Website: macys
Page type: customer-info-address
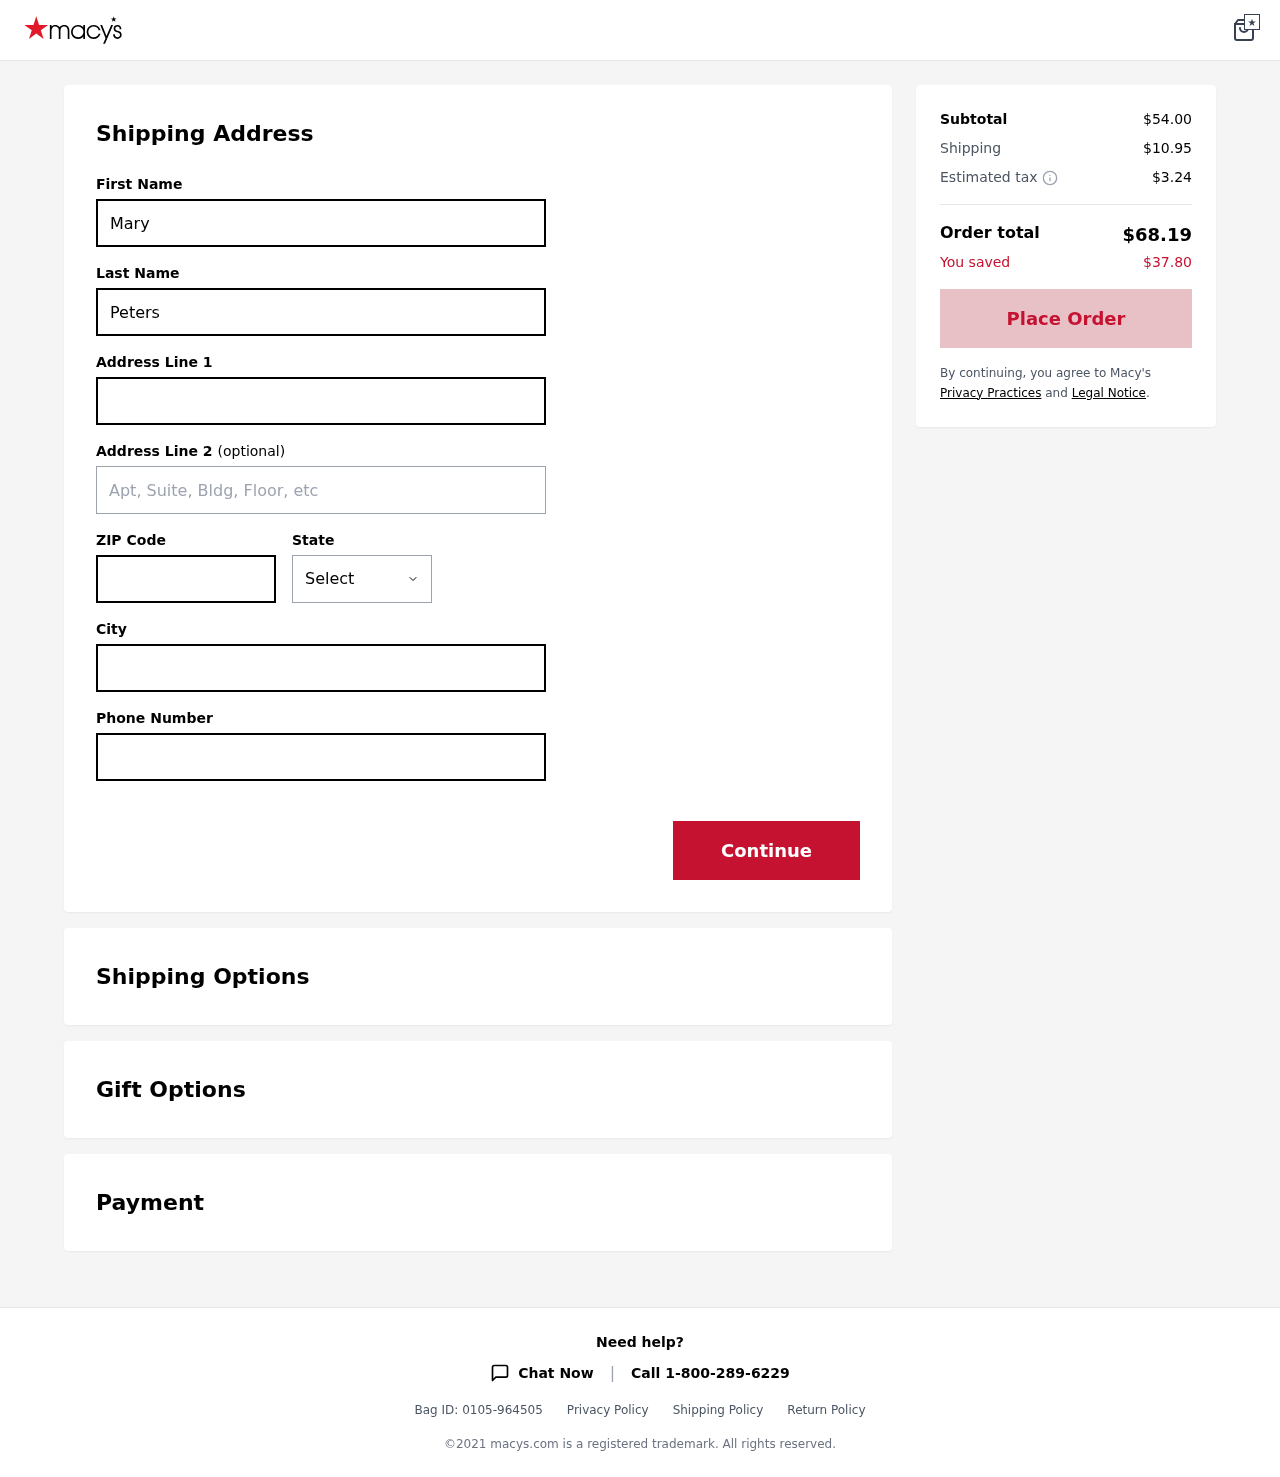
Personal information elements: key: PII_CITY
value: South Adam
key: PII_FIRSTNAME
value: Mary
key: PII_LASTNAME
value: Peterson
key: PII_PHONE
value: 8495744202
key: PII_POSTCODE
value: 76500
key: PII_STATE
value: Illinois
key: PII_STREET
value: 21130 Janice Stream
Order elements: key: ORDER_SUBTOTAL
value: $54.00
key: ORDER_SHIPPING_COST
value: $10.95
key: ORDER_TAX
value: $3.24
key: ORDER_TOTAL
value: $68.19
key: ORDER_SAVINGS
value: $37.80